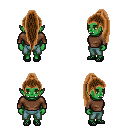
a pixel art fantasy rpg character, female body template, orc, green skin, brown long-sleeve shirt, teal pants, brown extra-long topknot hairstyle, ghillies, four views (front, back, left, right), 2x2 character sprite sheet, small pixel art, hard edges, no anti-aliasing